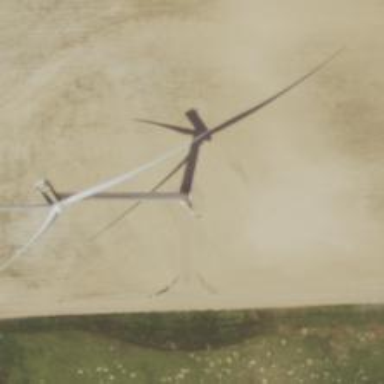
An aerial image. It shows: Wind generator powered by Vestas horizontal axis wind turbine.